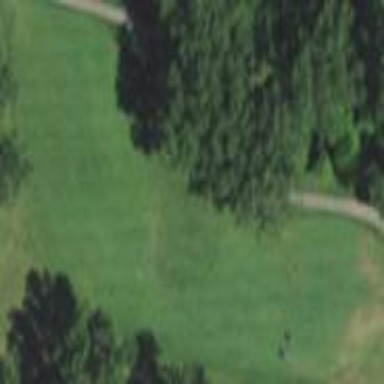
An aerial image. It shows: Well-maintained grassy area serving as golf fairway for the sport of golf.